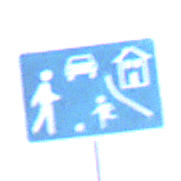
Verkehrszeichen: BeginnVerkehrsberuhigterBereich
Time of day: Midday
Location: Outdoor (Nature)
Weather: PartlyCloudy
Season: NotSpecified
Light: Natural